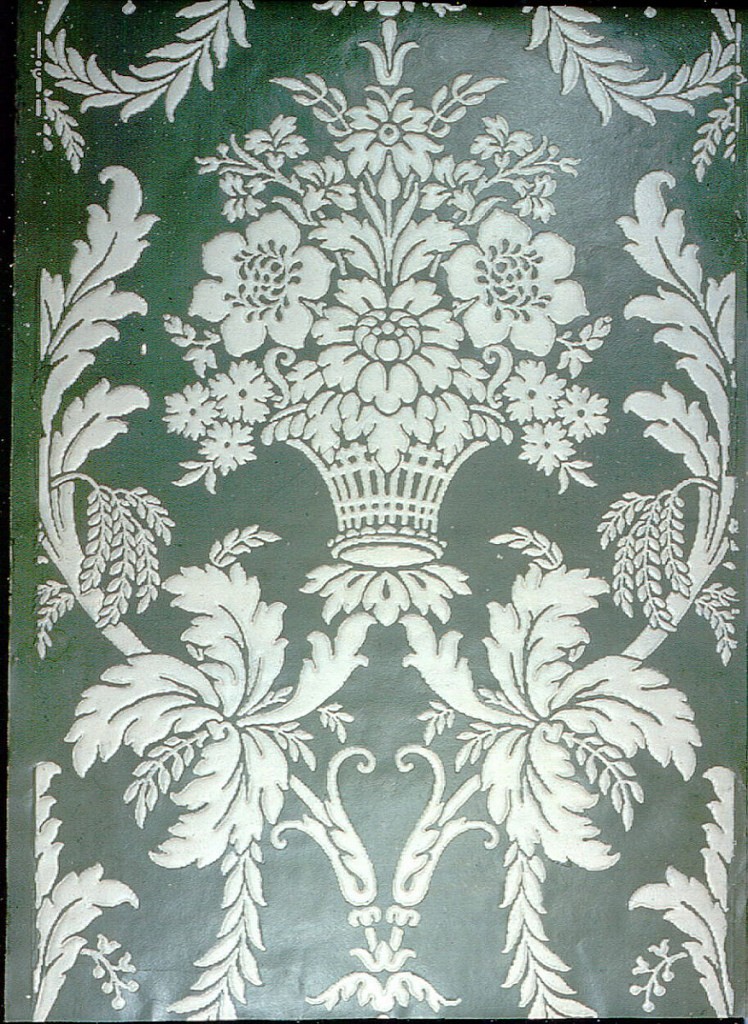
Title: Sidewall
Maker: Zuber & Cie, Rixheim, Alsace, France, founded 1797
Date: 1875–1900
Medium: block-printed and embossed paper
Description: Embossed floral basket, surrounded by vining acanthus, printed in white on green satin ground.